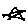
Label: star